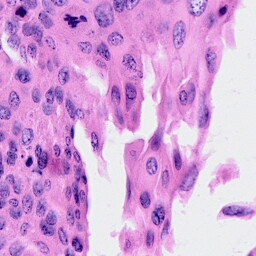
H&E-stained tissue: Cervix